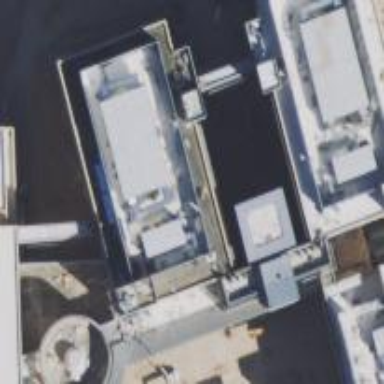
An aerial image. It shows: Hospital building.